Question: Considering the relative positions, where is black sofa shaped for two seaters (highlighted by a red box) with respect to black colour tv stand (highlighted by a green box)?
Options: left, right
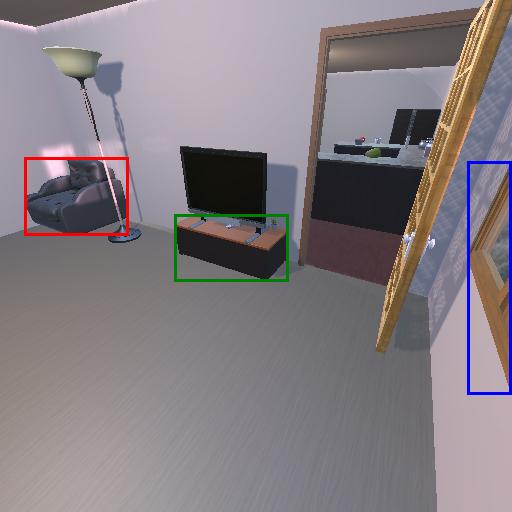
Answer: left